Field crop: tomato
Growth stage: 1
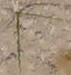
Species: cyperus